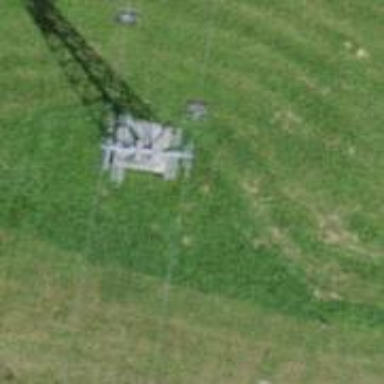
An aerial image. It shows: Pylon for aerialway.